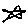
Label: star